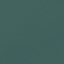
Land use / land cover: SeaLake